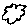
Label: cloud